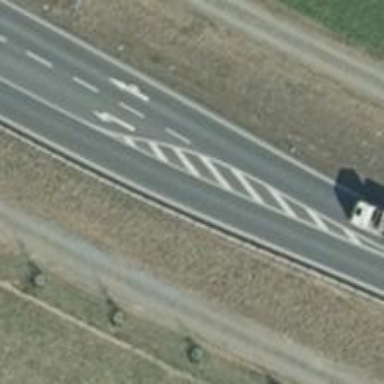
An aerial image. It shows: Asphalt road classified as primary highway. It is designated as motorroad.